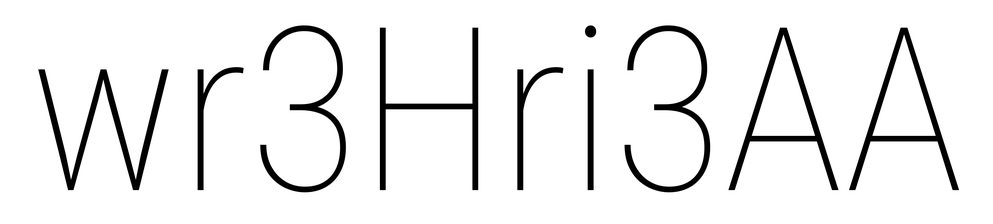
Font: Roboto_Condensed_Thin